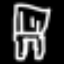
Label: chair